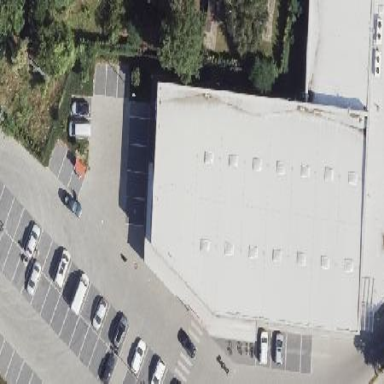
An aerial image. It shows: Close-up view of roof part of building.